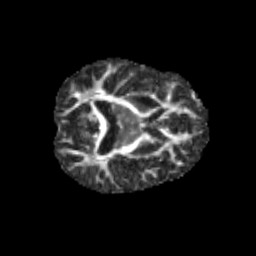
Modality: FA
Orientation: axial
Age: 9
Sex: male
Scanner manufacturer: siemens
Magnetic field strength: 3 T
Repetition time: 3.8 s
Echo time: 0.07 s